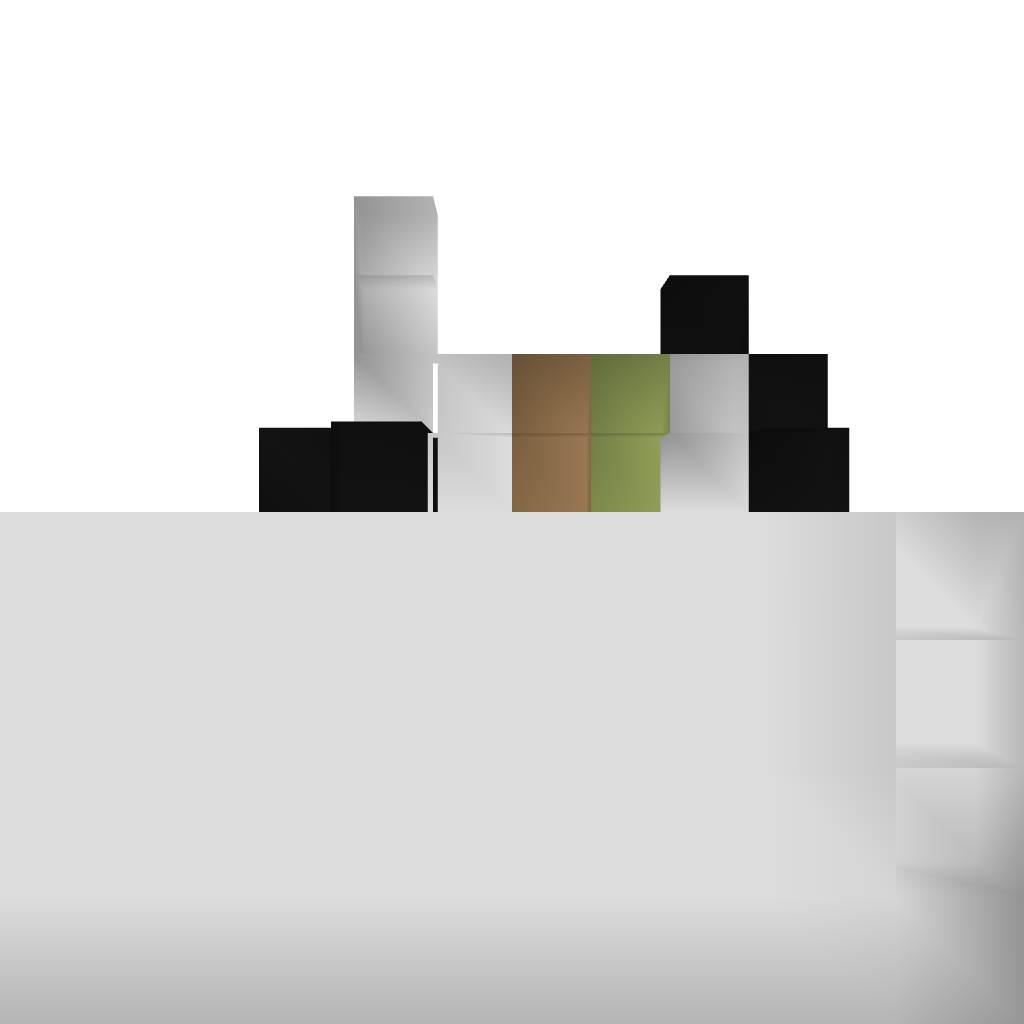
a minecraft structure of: Simple Piston Door